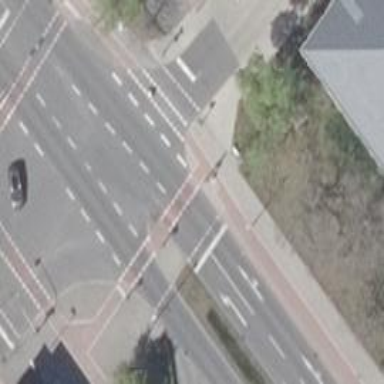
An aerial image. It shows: Road with traffic signals.